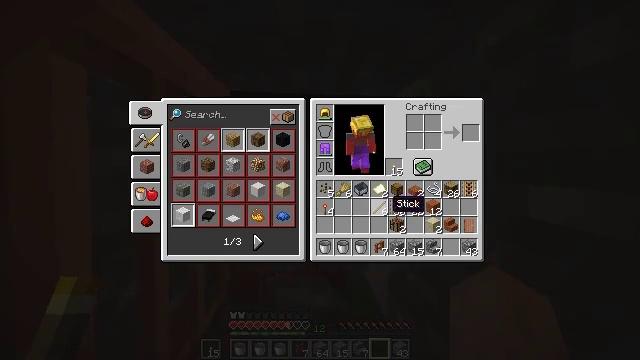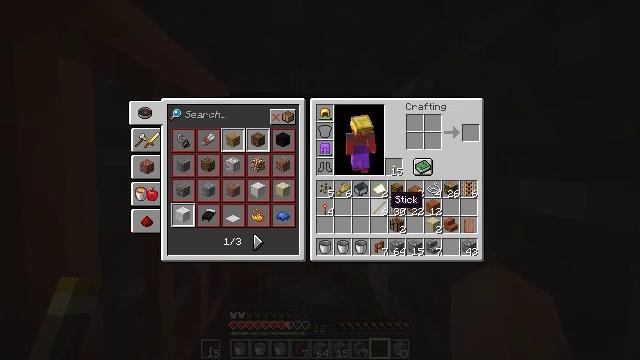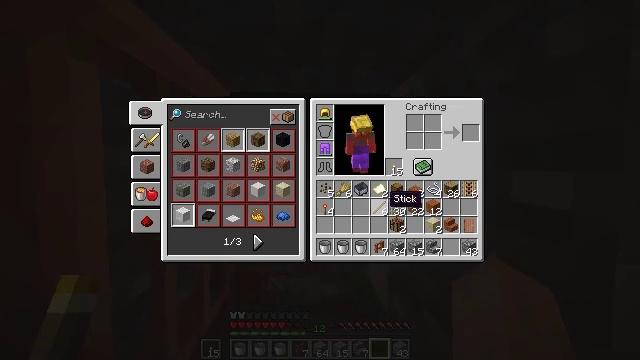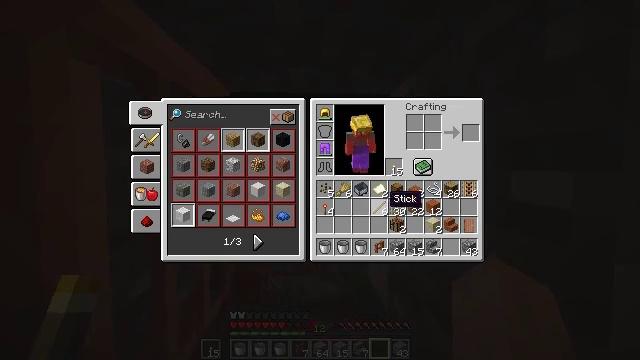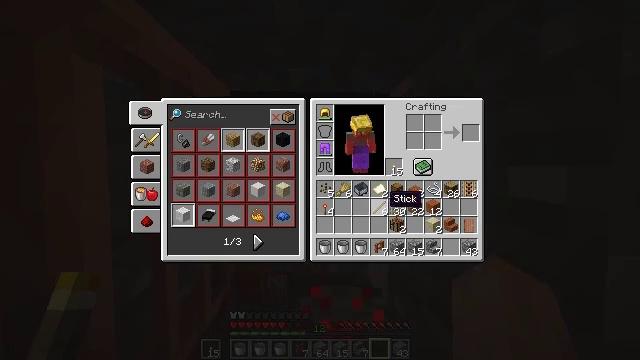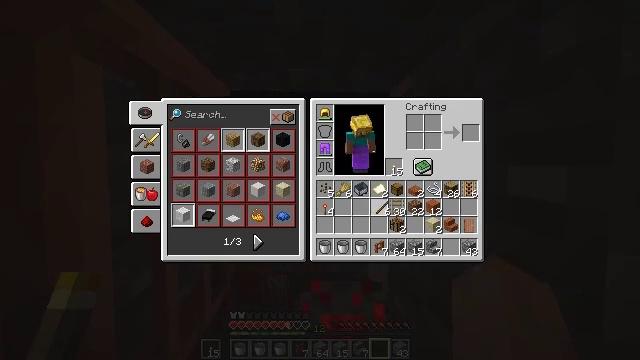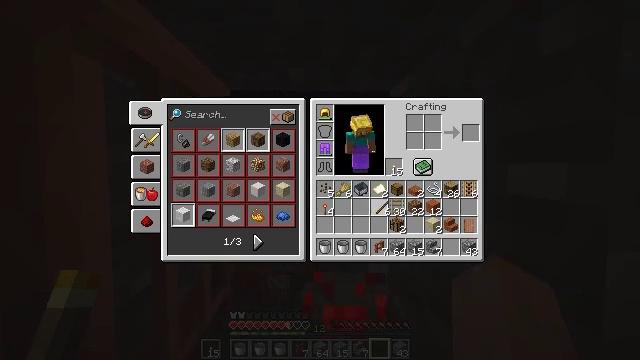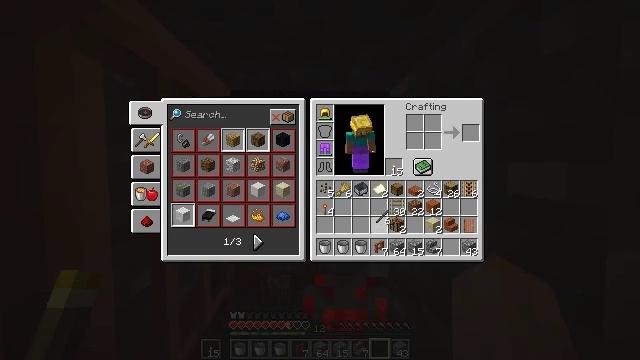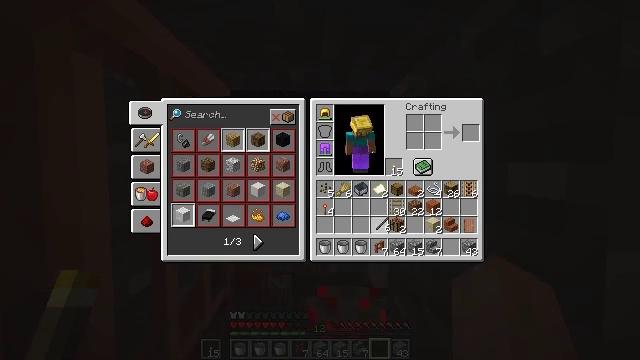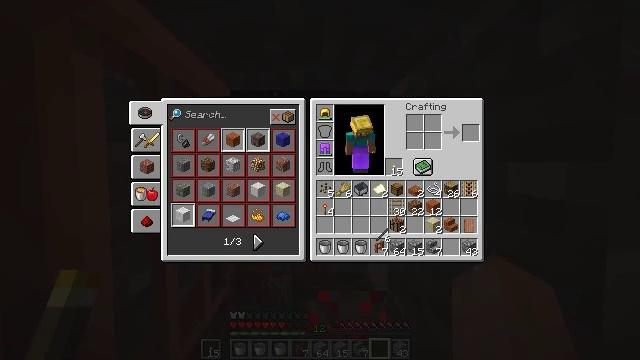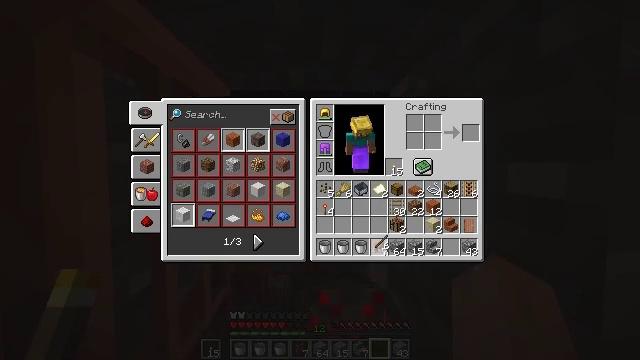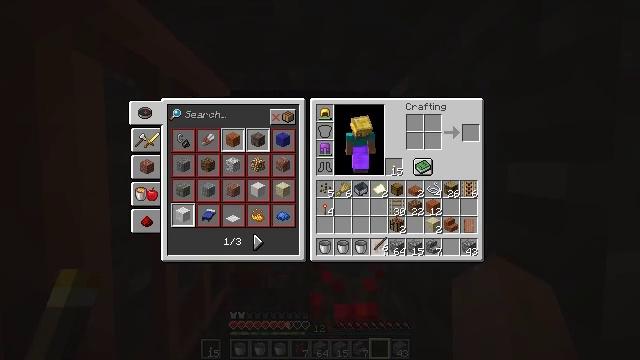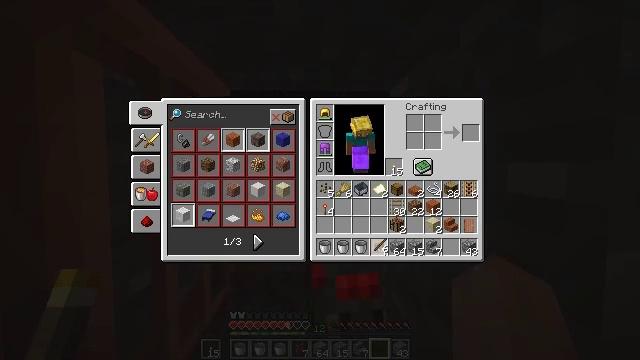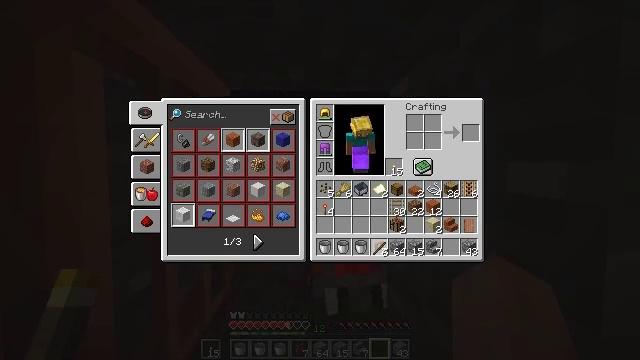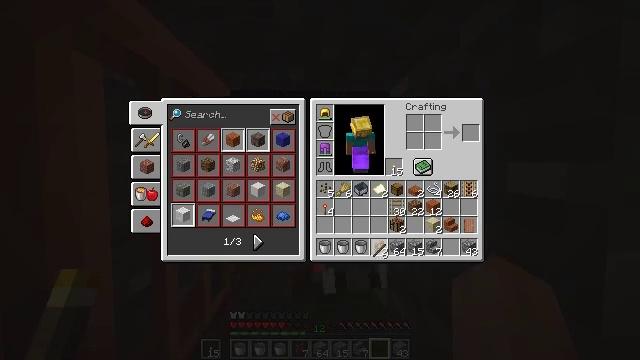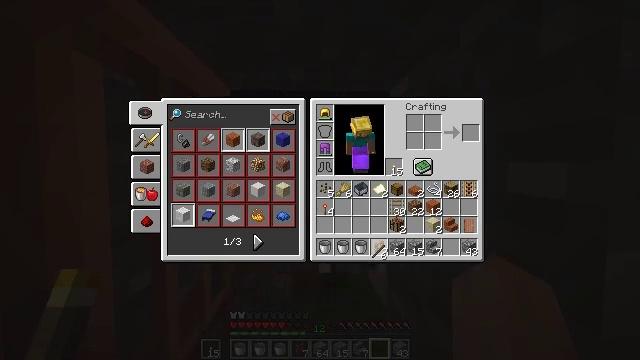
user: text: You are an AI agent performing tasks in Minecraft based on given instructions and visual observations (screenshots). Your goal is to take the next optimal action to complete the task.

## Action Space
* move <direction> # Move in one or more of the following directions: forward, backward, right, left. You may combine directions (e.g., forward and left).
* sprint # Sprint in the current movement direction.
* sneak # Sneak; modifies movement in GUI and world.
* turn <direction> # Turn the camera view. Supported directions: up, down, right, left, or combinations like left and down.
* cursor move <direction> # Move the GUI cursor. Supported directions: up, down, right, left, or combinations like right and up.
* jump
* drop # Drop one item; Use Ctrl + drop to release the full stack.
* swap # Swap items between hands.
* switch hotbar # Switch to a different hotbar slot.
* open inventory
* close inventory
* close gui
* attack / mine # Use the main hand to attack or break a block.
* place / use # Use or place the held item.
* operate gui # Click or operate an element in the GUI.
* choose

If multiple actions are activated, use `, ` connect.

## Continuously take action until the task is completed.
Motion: motion action
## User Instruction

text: Hunt a spider.
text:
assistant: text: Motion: no_op
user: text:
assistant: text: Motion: no_op
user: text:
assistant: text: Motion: no_op
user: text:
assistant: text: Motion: no_op
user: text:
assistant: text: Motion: operate gui
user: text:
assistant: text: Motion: operate gui
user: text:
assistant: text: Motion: cursor move down
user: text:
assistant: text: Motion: no_op
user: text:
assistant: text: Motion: cursor move down
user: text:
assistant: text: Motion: cursor move down
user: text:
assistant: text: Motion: no_op
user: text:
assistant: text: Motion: no_op
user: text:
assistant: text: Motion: no_op
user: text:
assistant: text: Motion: no_op
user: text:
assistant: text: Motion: no_op
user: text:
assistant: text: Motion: operate gui
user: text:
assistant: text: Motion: operate gui
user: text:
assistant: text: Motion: operate gui
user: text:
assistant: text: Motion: no_op
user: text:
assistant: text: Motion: no_op
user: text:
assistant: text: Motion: no_op
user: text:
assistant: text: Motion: no_op
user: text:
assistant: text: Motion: no_op
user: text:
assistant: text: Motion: no_op
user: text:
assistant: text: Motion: no_op
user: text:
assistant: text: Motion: no_op
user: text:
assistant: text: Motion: no_op
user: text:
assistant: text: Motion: operate gui
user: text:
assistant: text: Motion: operate gui
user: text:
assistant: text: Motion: operate gui